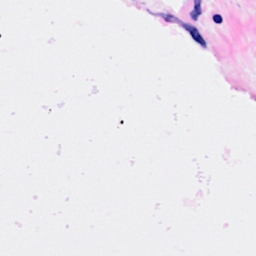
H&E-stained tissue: Breast